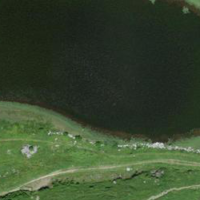
EUNIS habitat code: 50
Species observed at this site:
Astrantia major
Saxifraga rotundifolia
Aythya fuligula
Alnus alnobetula